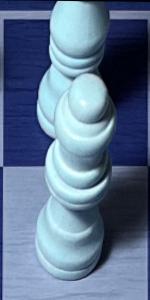
Label: Queen_White